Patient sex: M
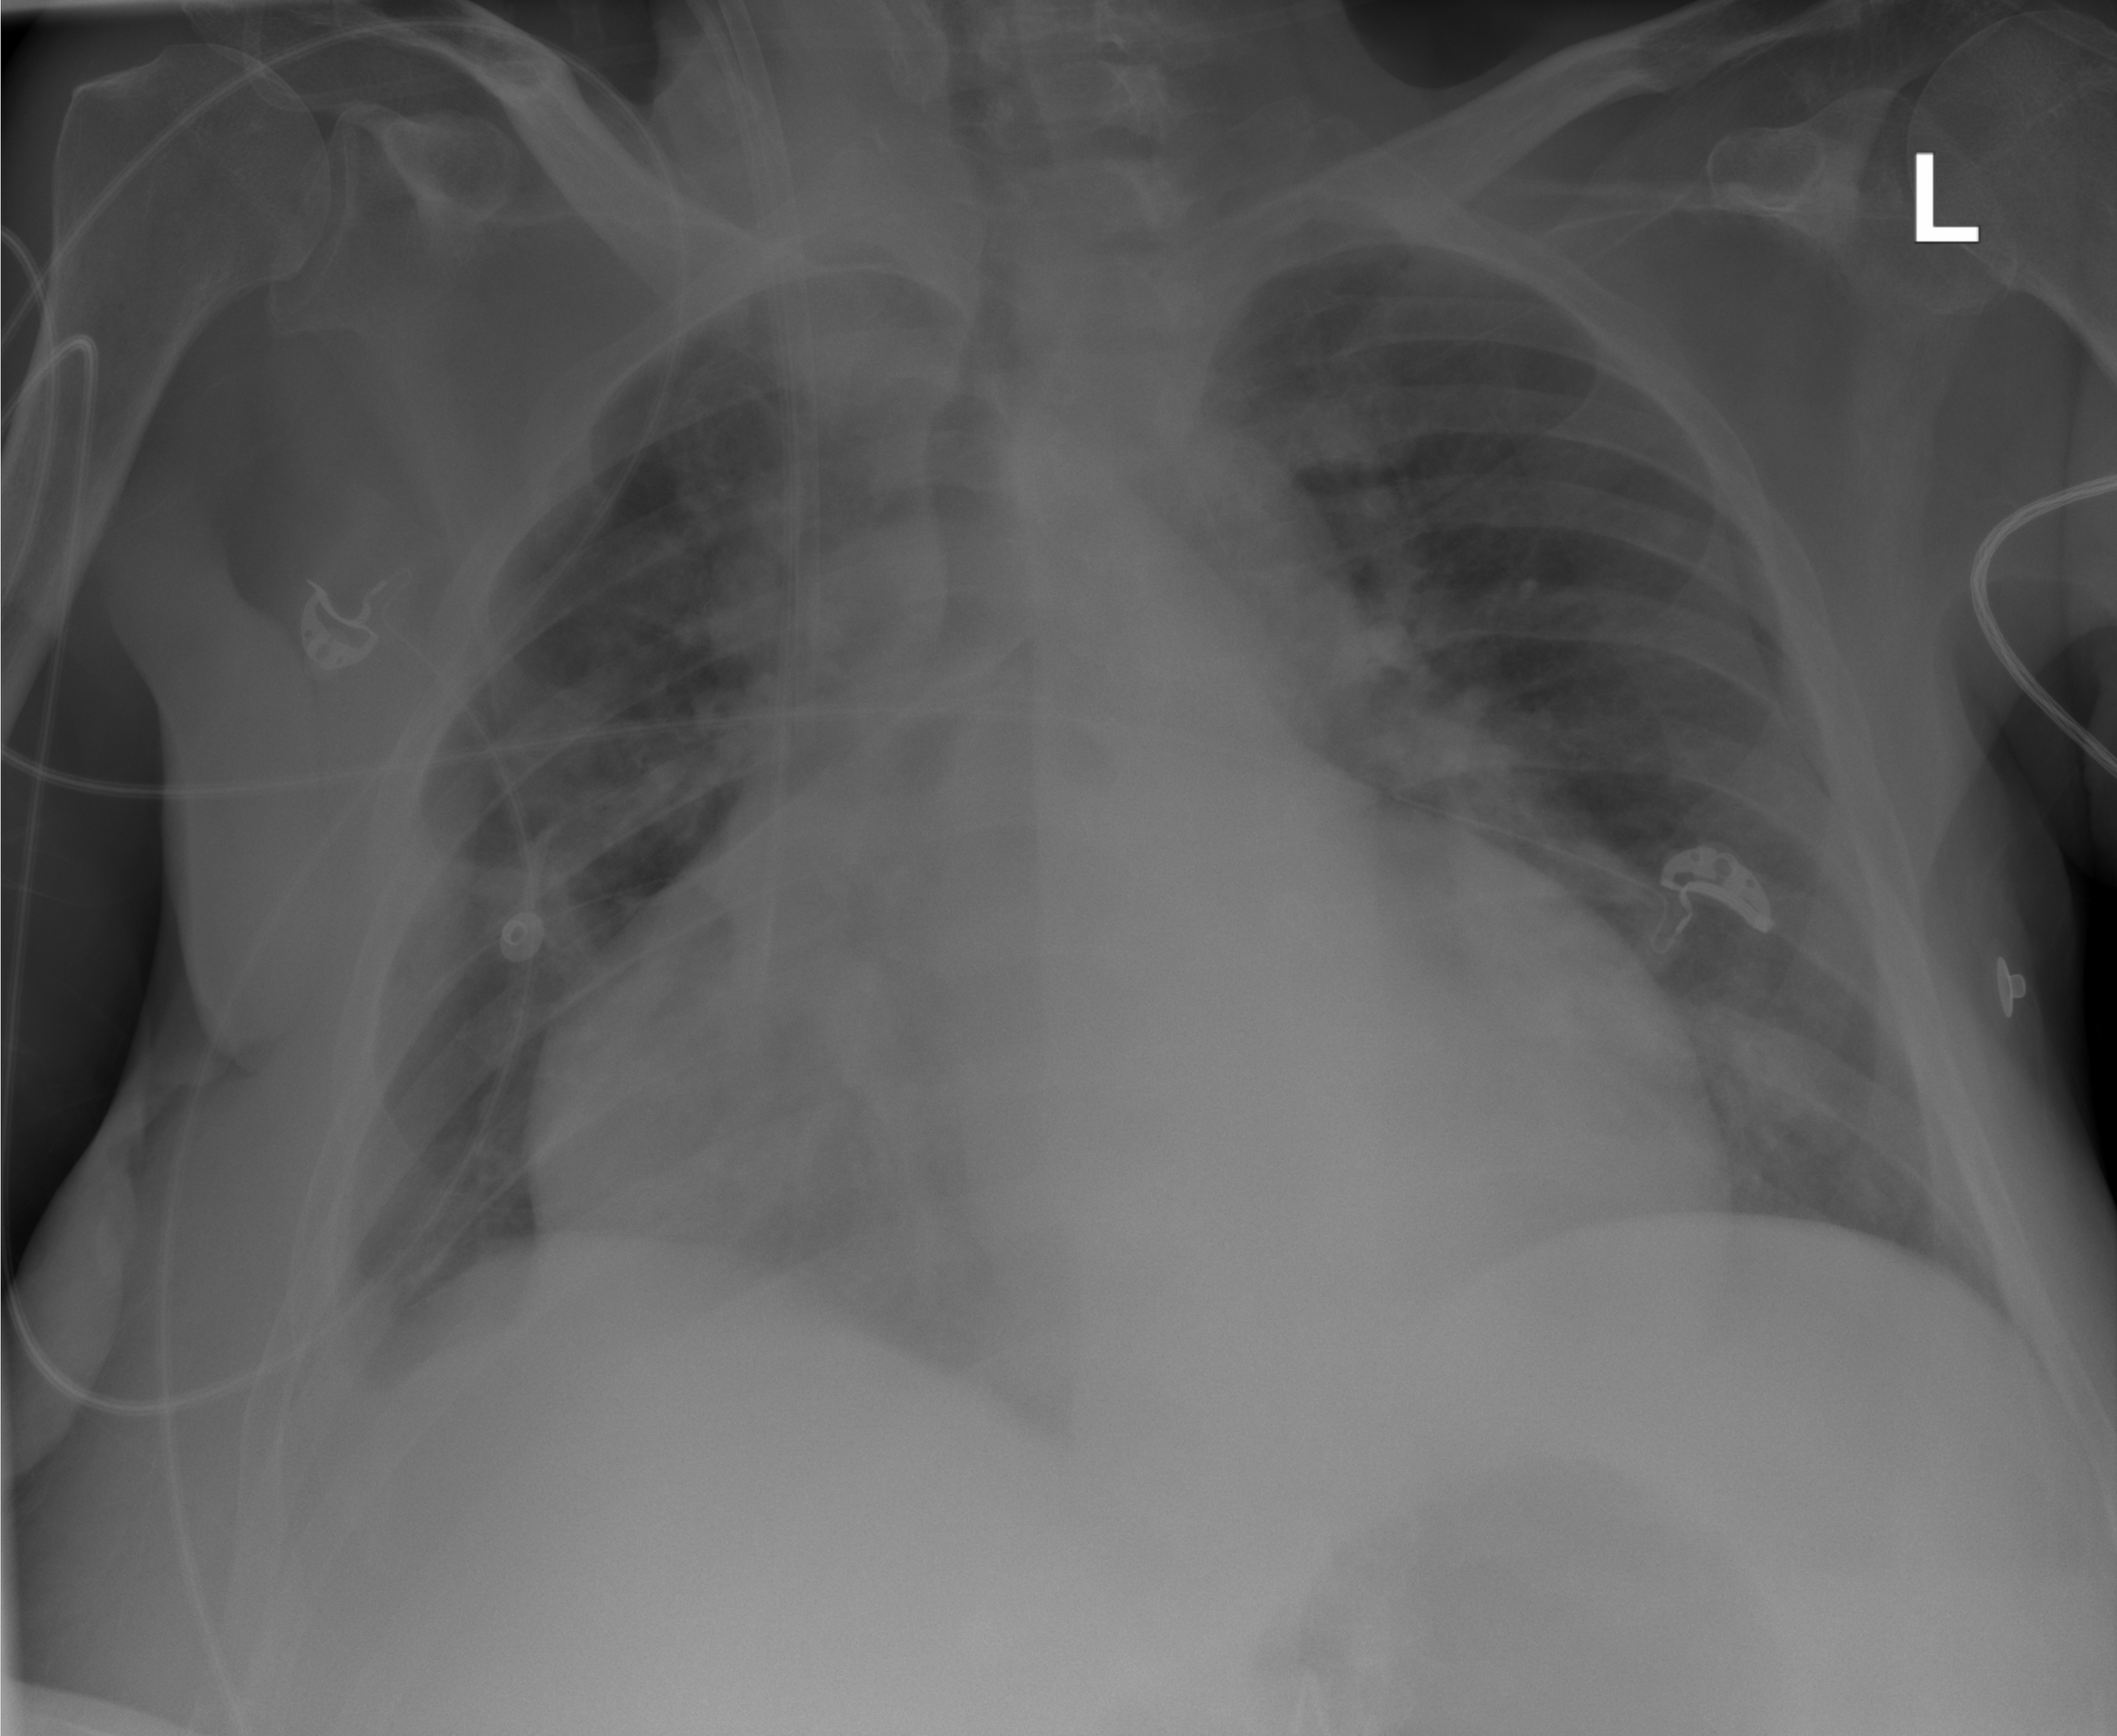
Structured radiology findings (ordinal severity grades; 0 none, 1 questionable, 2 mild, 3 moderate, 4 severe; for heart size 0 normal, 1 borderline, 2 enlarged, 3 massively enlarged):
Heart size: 3
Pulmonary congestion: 2
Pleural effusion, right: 0
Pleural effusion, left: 0
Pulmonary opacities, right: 0
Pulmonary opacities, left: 0
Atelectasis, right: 0
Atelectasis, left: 0